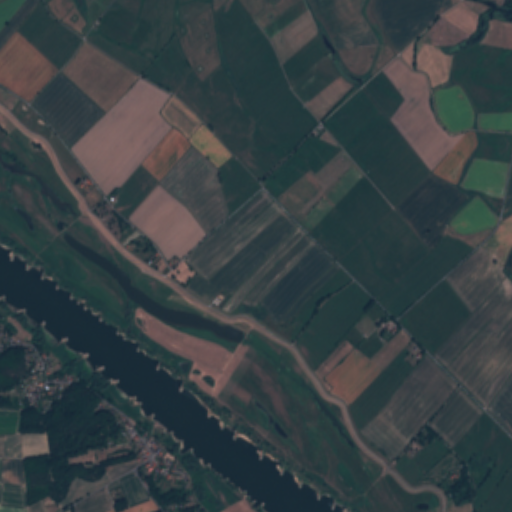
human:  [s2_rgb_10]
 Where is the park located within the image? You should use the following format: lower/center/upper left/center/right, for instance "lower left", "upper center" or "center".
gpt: The park is located in the lower left of the image.
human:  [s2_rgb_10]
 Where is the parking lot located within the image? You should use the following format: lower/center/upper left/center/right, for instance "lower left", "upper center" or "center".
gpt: The parking lot is located in the lower left of the image.
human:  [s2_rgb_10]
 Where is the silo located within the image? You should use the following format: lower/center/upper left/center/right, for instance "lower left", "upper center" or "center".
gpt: The silo is located in the lower left of the image.
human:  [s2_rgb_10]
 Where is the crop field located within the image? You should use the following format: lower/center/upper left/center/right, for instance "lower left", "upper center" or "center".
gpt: There is no crop field in the image.